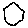
Label: hexagon